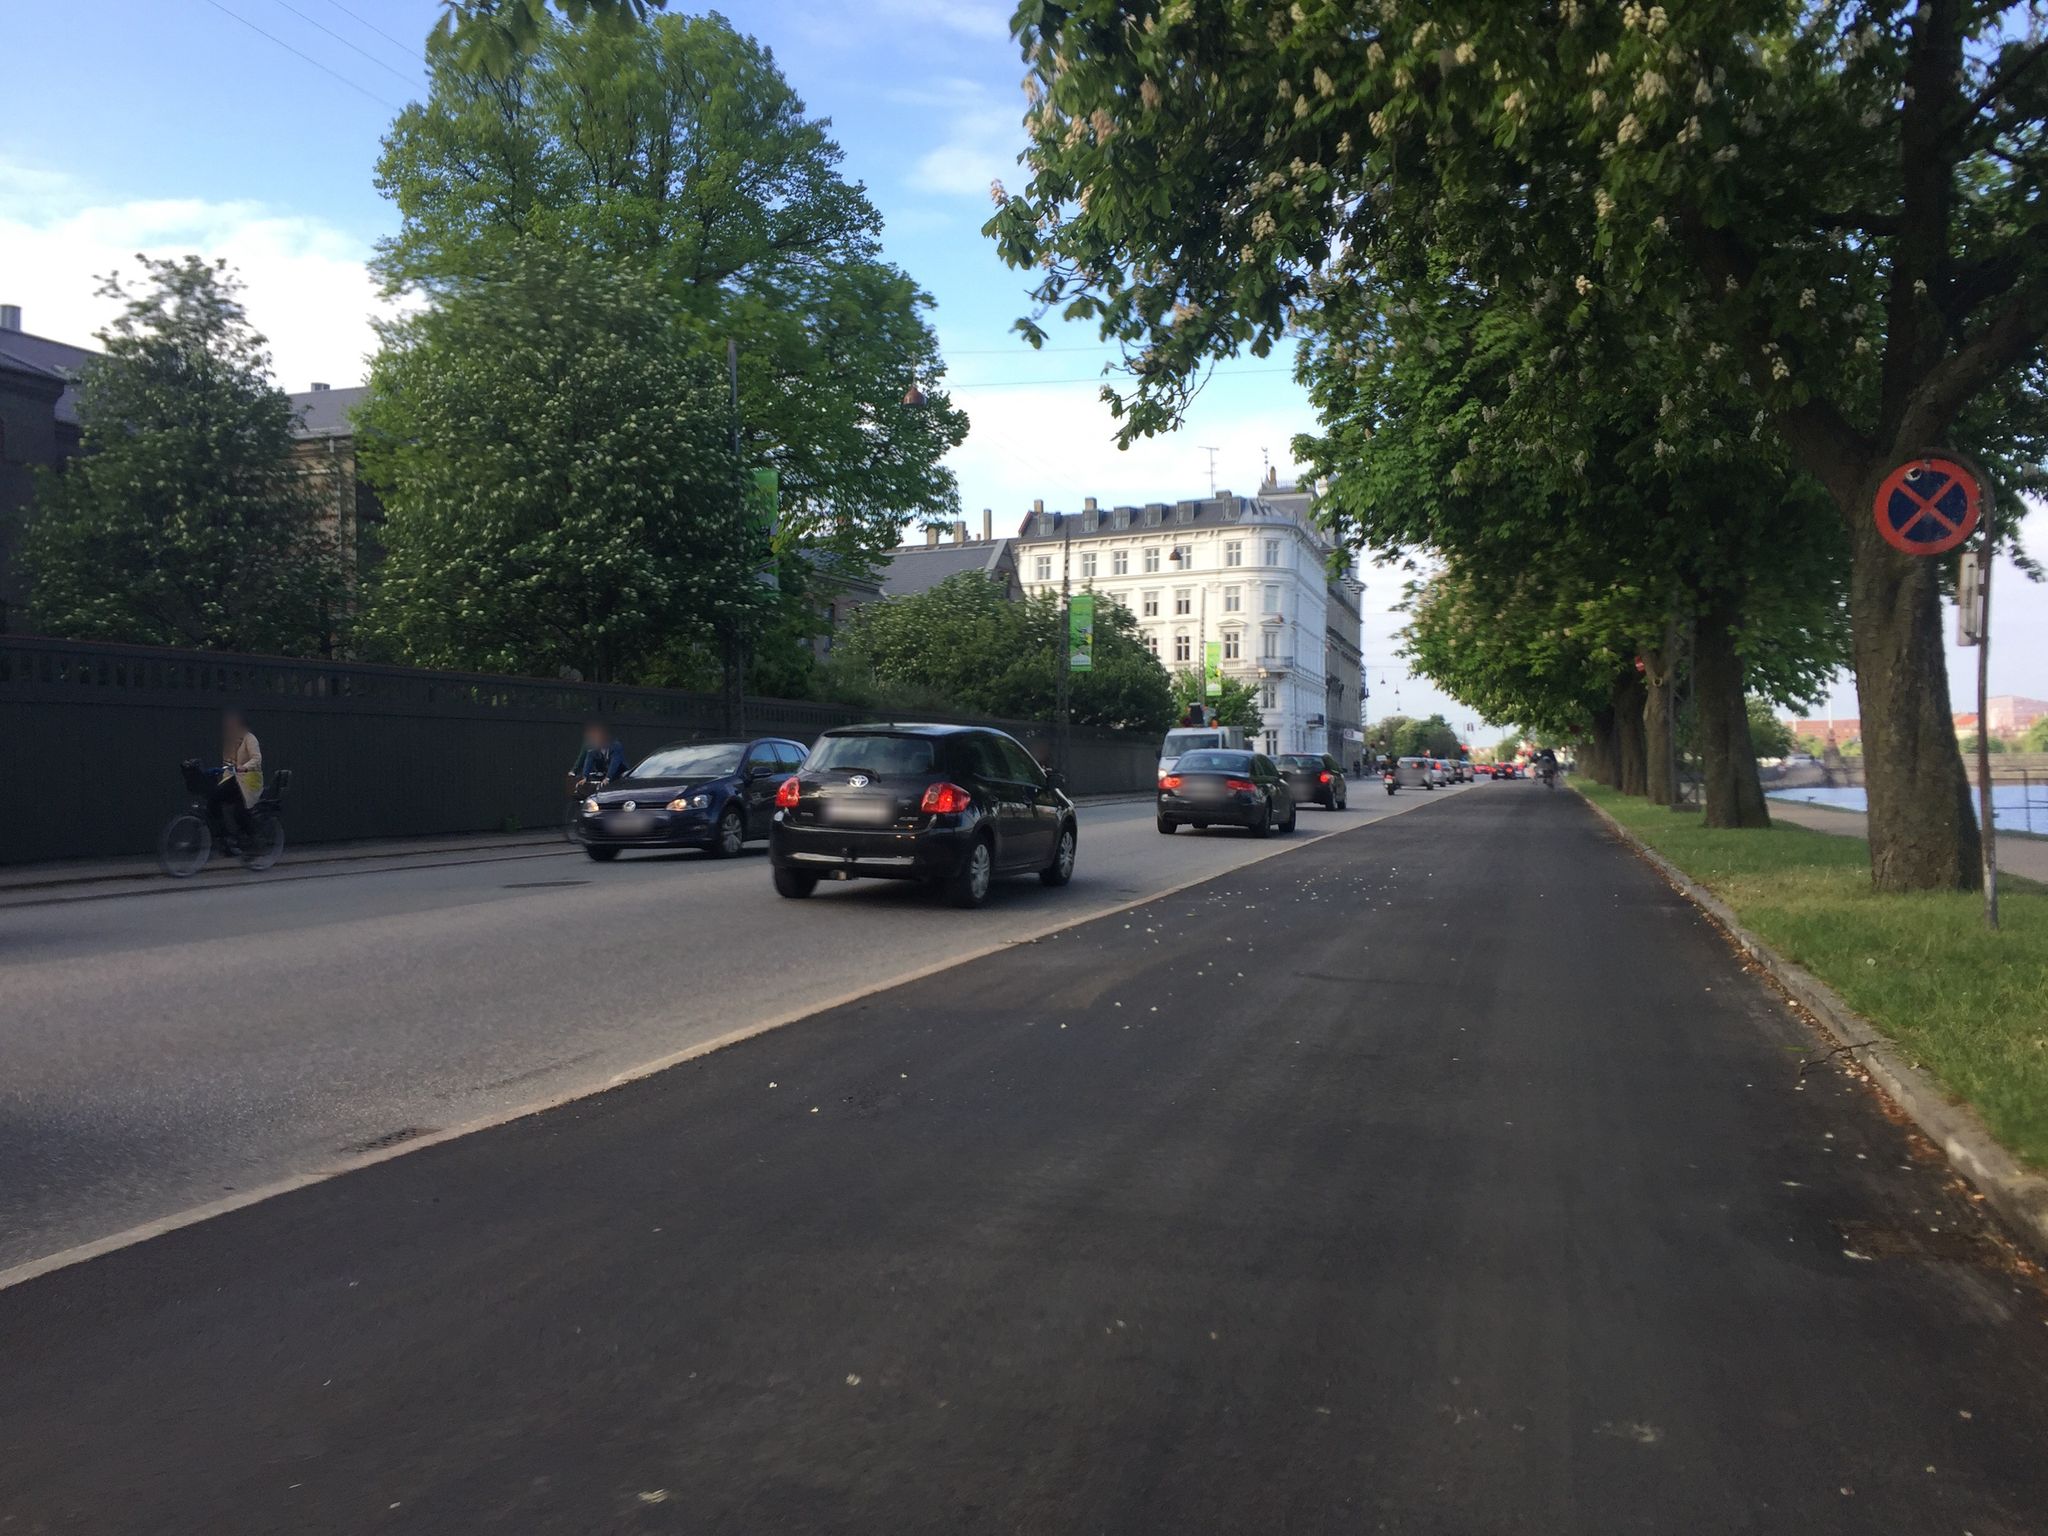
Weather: clear
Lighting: day
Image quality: good
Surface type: cycling surface
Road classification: footway
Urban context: urban centre
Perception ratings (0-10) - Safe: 4.72, Lively: 7.03, Beautiful: 8.97, Boring: 2.89, Depressing: 1.33, Wealthy: 8.4